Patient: sex F, age 36
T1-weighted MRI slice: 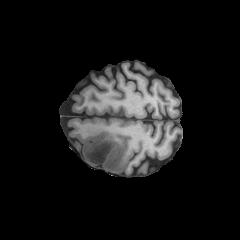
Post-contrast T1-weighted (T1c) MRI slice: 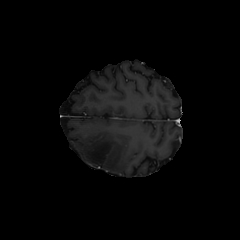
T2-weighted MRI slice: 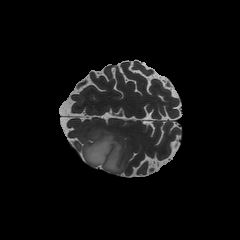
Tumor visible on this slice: yes
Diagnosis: Astrocytoma, IDH-mutant
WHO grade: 3